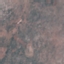
Land use / land cover: HerbaceousVegetation